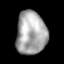
Tissue: lung
Cell type: Epithelial cells
Senescence score: 0.2008
Nuclear area (px): 1286
Mean DAPI intensity: 167.152